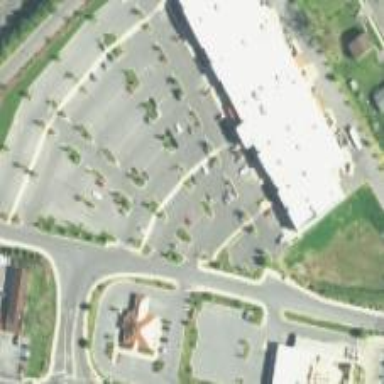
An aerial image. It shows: Supermarket.